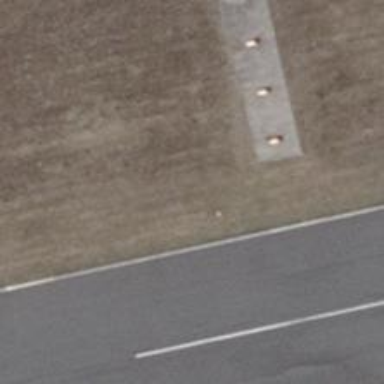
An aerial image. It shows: Runway edge aviation light.